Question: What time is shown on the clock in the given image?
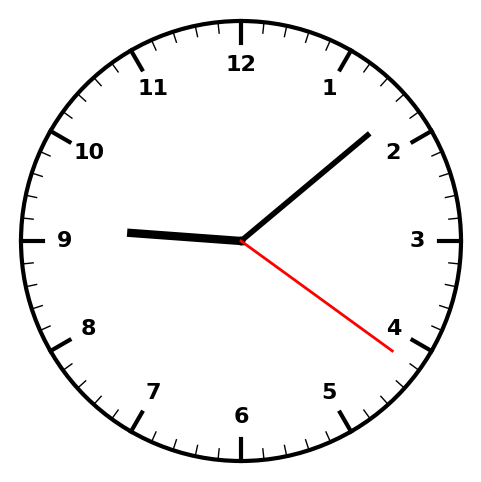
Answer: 09:08:21